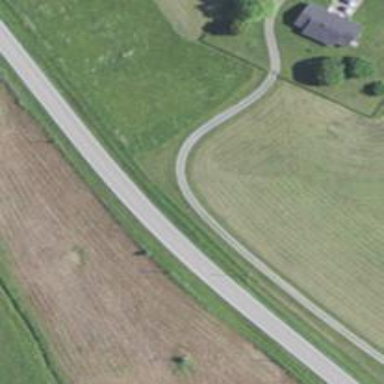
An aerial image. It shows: Secondary road.